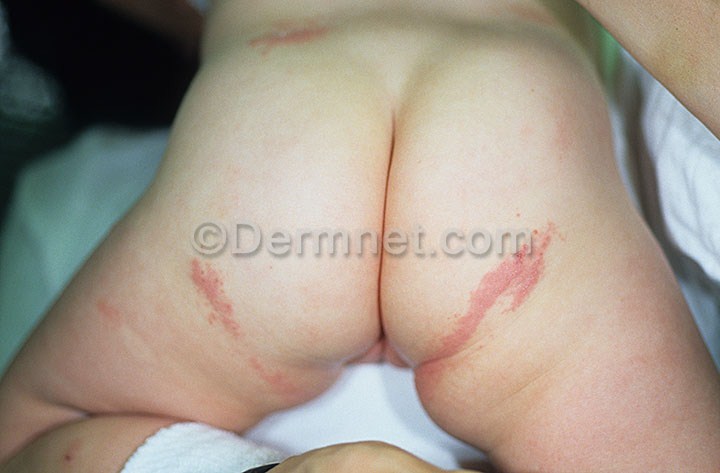
Disease: Atopic Dermatitis Photos